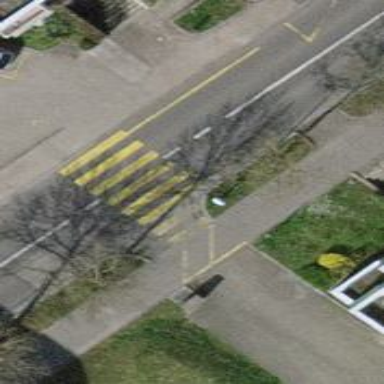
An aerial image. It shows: Footway crossing with marked asphalt surface.